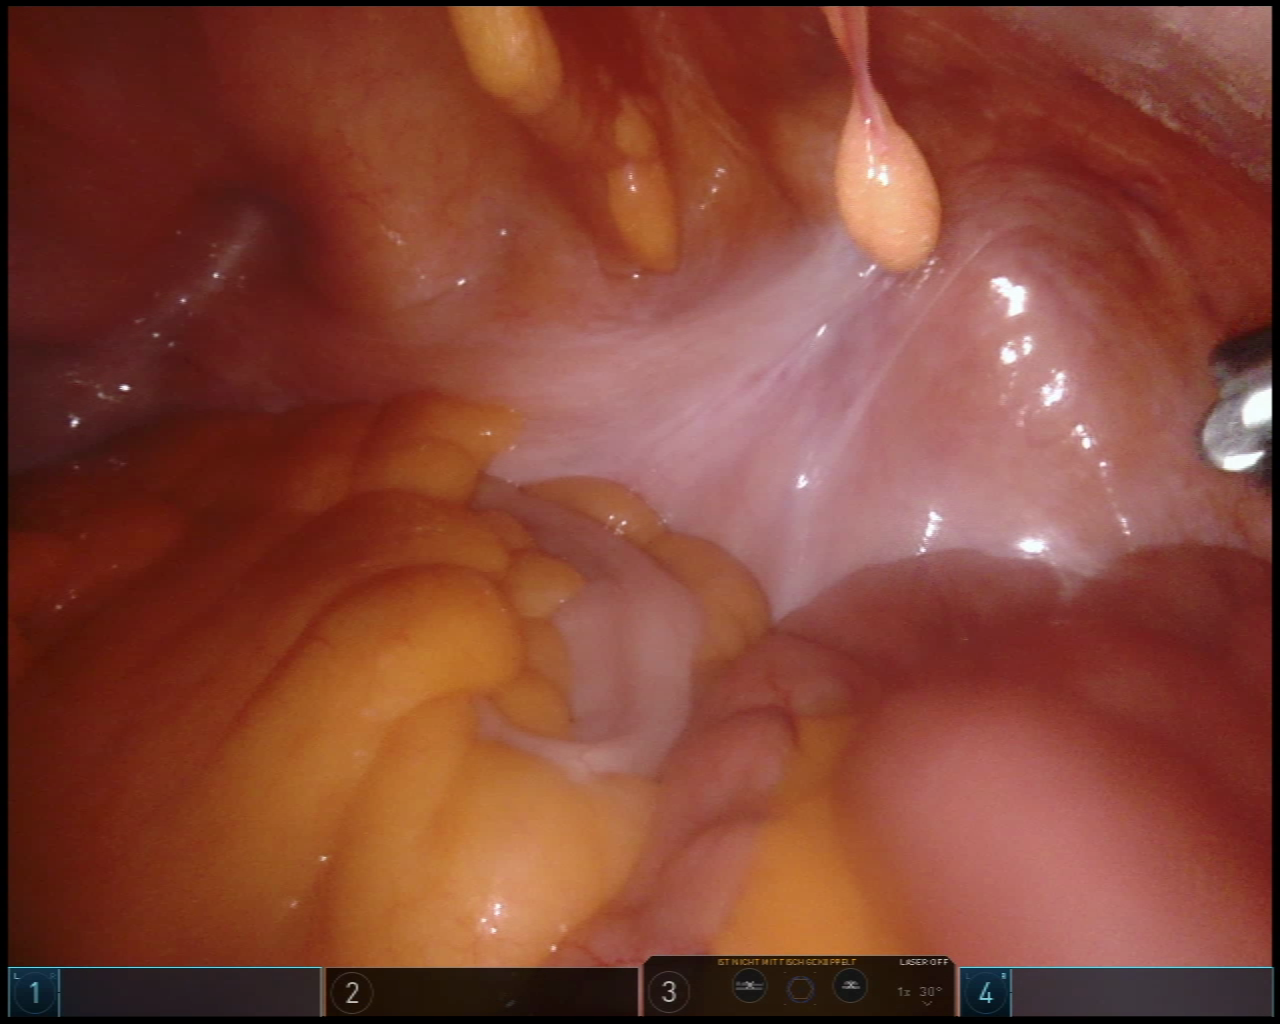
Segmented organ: small_intestine
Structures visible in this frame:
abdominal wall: yes
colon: yes
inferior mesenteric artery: no
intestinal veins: no
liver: no
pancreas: no
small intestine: yes
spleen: no
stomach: no
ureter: no
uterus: no
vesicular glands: no